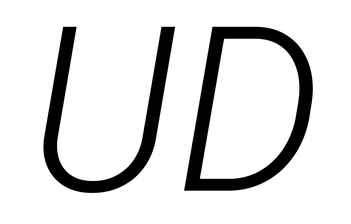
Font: Roboto-Italic_Light_Italic